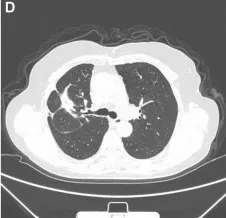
Clinical course according to CT scans. (D) PR to osimertinib in January 2021.
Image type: radiology (ct)